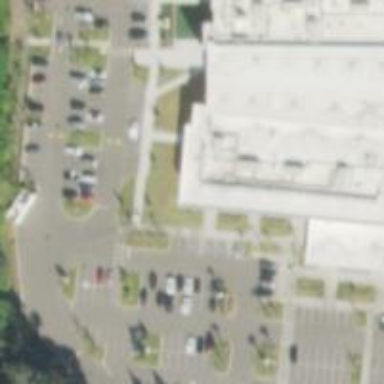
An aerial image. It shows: Parking space is available.